Field crop: tomato
Growth stage: 1
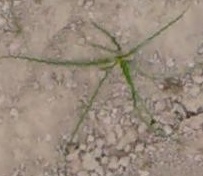
Species: cyperus